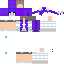
A female human skin with dark skin, wearing blue long hair dressed in a purple tshirt and white shorts, featuring a closed mouth.